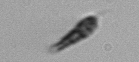
Label: Euglena